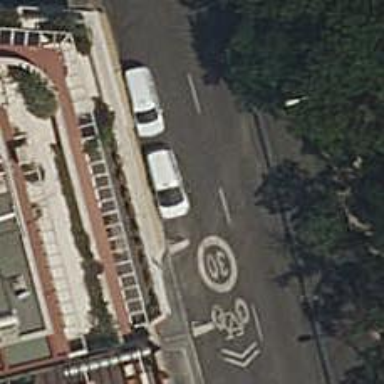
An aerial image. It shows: Taxi stand.